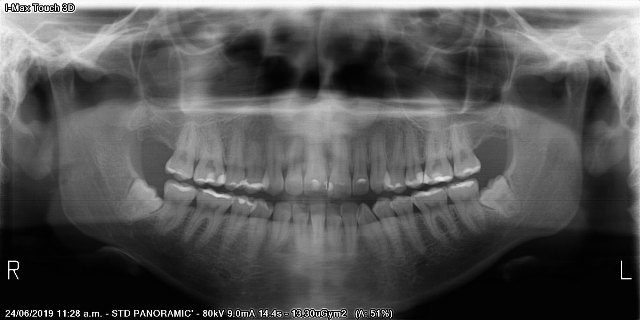
adult